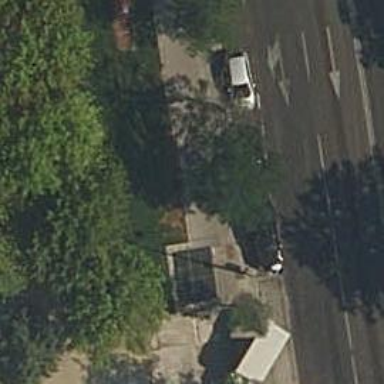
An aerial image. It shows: Bus stop with platform for public transport.